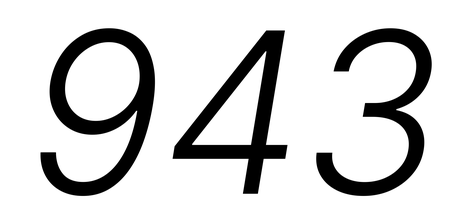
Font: Inter-Italic_Light_Italic